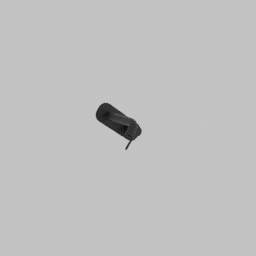
Label: appliances